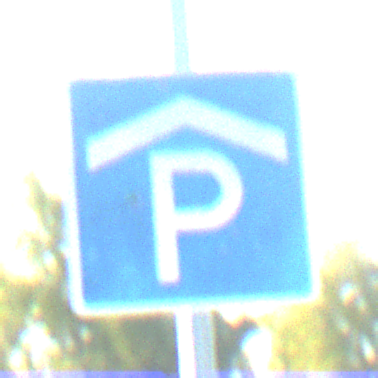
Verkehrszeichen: Parkhaus
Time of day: SunriseSunset
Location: Outdoor (RoadRail)
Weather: Clear
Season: NotSpecified
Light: Natural